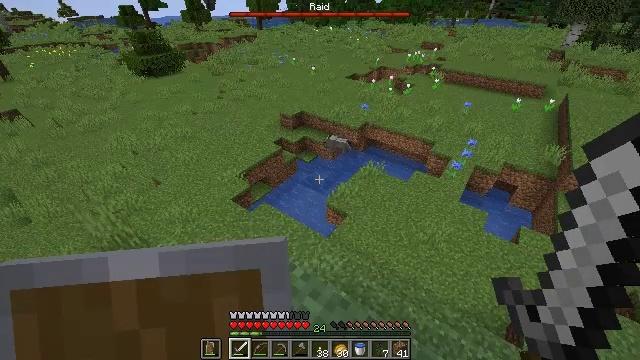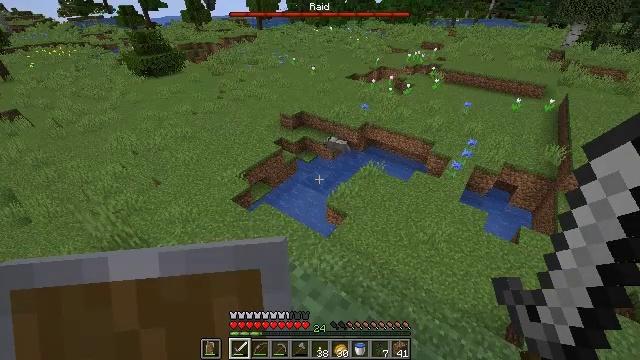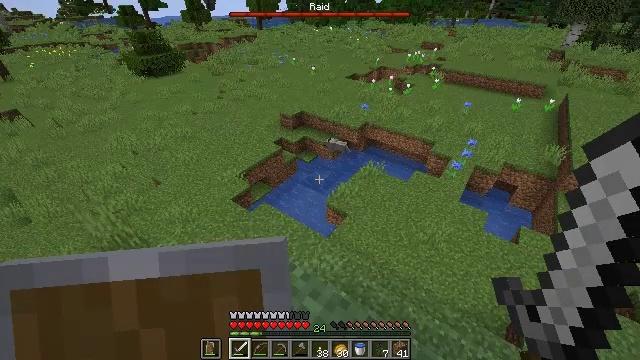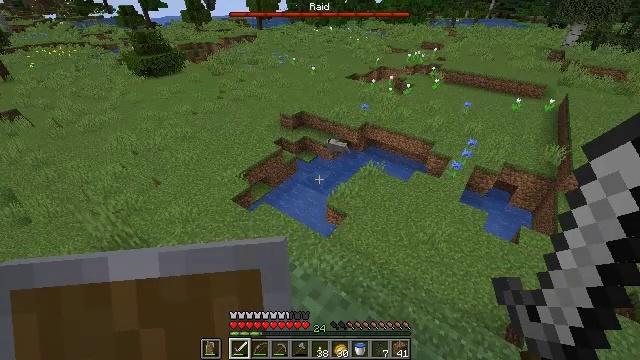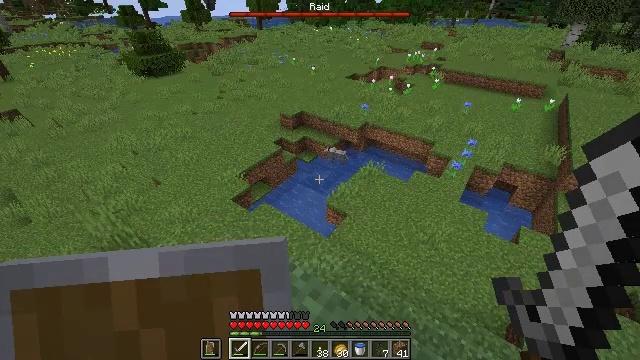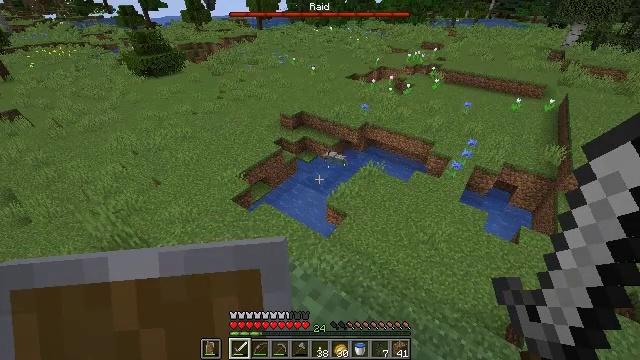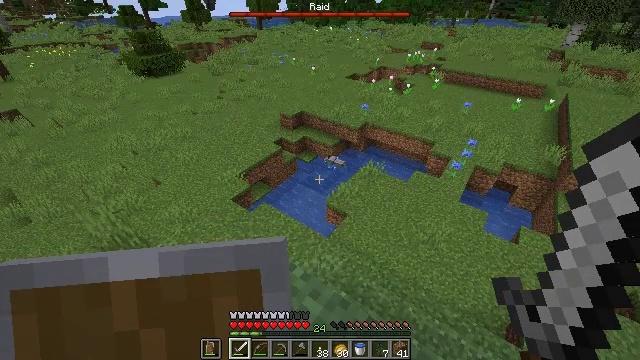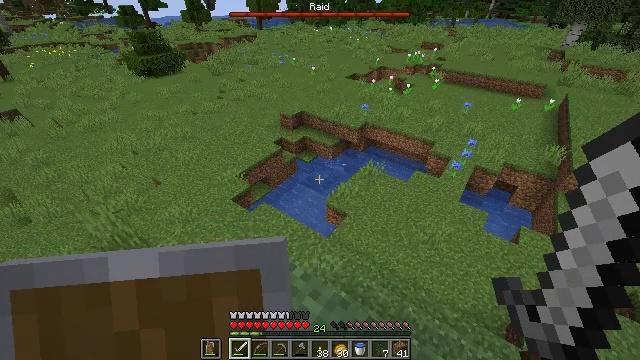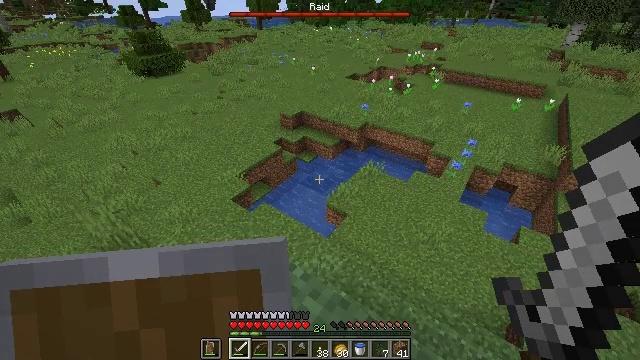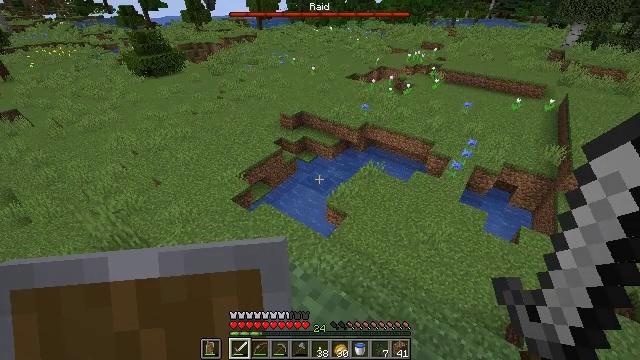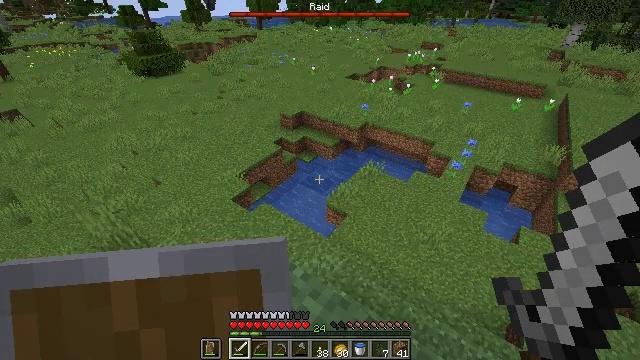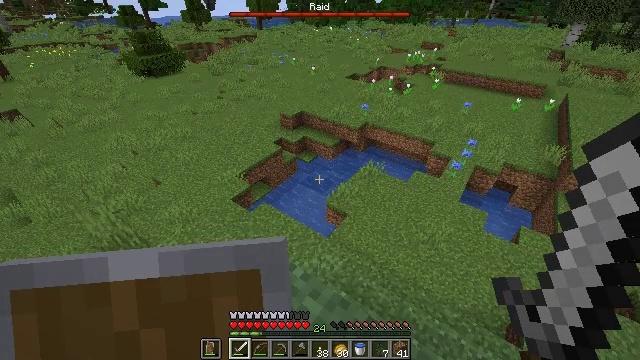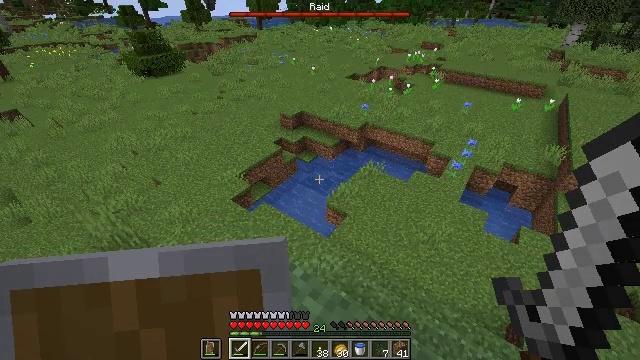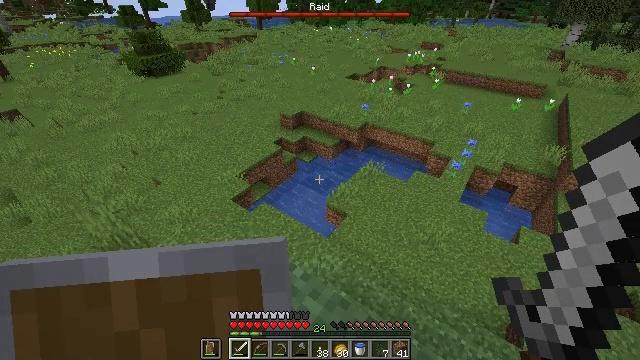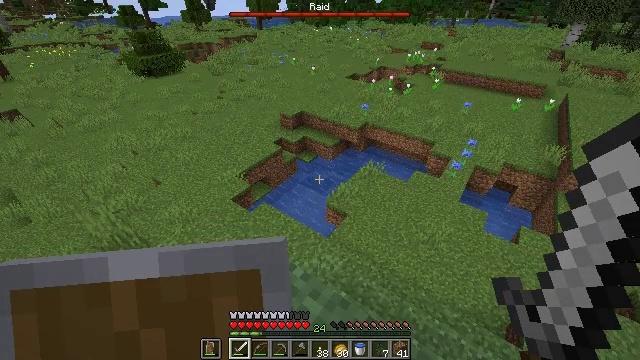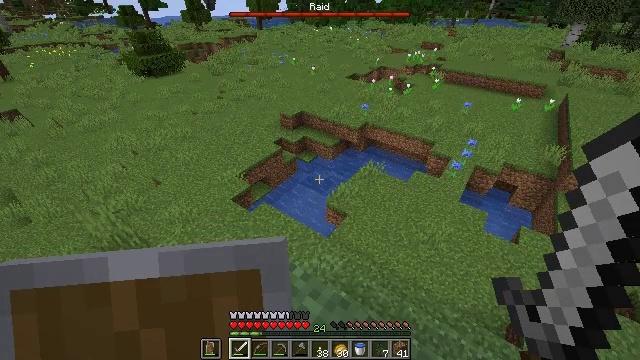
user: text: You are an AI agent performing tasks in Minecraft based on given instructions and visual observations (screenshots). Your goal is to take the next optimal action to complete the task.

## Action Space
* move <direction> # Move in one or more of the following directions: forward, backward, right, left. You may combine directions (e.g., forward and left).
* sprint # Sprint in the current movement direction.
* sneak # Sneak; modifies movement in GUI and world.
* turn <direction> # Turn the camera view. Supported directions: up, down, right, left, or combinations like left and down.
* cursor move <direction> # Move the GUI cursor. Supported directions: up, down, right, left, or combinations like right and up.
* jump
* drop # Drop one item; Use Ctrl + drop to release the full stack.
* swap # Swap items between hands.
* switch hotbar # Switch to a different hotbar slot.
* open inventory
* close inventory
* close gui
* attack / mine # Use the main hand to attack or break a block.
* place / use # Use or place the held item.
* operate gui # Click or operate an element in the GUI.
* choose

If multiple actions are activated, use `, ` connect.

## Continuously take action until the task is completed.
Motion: motion action
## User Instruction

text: Mine grass block from the ground.
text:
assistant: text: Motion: no_op
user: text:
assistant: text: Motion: no_op
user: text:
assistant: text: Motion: no_op
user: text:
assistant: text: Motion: no_op
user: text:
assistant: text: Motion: no_op
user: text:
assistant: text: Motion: no_op
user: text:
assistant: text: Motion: no_op
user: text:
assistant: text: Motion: no_op
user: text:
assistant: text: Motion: no_op
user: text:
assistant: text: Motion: no_op
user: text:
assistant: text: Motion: no_op
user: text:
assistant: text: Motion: no_op
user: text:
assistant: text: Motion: no_op
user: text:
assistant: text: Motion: no_op
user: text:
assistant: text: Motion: no_op
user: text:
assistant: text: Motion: no_op
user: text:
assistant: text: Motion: no_op
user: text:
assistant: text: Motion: no_op
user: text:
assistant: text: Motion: no_op
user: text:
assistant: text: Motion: no_op
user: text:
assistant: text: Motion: no_op
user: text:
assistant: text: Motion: no_op
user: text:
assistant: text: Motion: no_op
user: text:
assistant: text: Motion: no_op
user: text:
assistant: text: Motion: no_op
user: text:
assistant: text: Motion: no_op
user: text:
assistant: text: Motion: no_op
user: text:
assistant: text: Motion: no_op
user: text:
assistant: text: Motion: no_op
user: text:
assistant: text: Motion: no_op